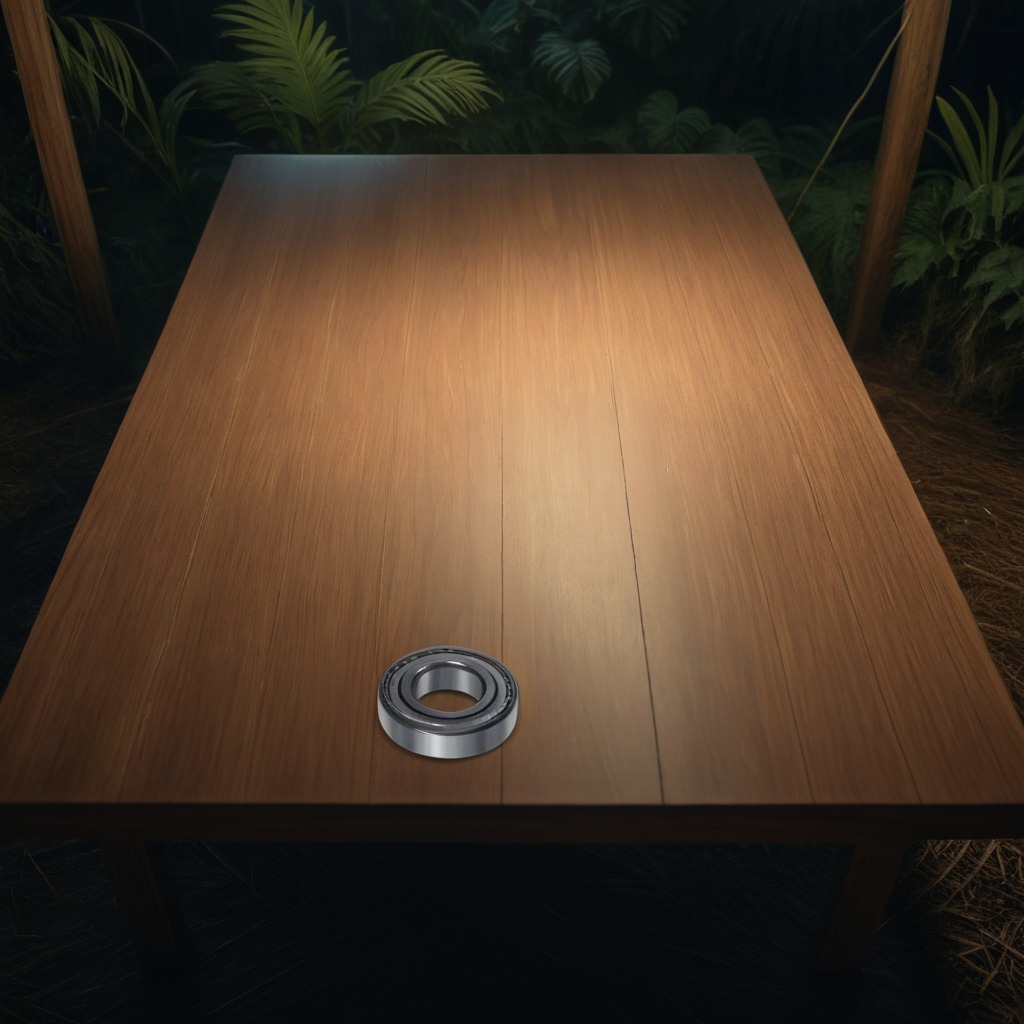
A metal ball bearing is lying on the wooden table inside a jungle field workshop tent at night.